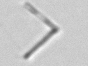
Label: Nanoneis